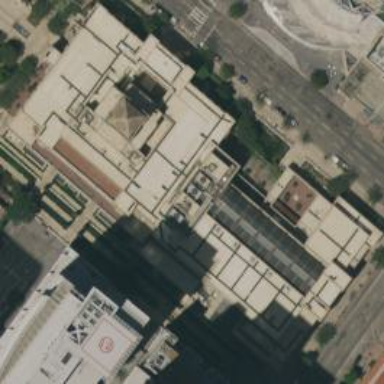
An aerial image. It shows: Historic building that is now library.